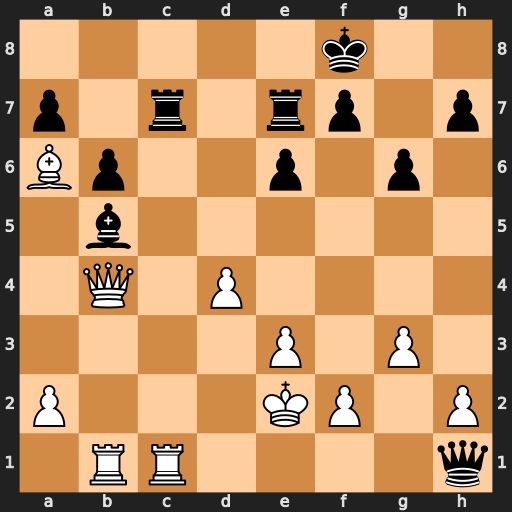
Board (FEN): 5k2/p1r1rp1p/Bp2p1p1/1b6/1Q1P4/4P1P1/P3KP1P/1RR4q
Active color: w
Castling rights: -
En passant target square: -
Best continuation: Kd2 Rxc1 Rxc1